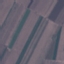
Label: AnnualCrop